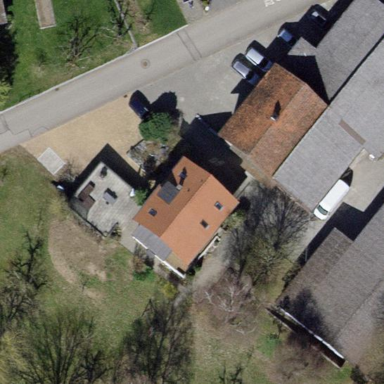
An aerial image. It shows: Gabled roof house.